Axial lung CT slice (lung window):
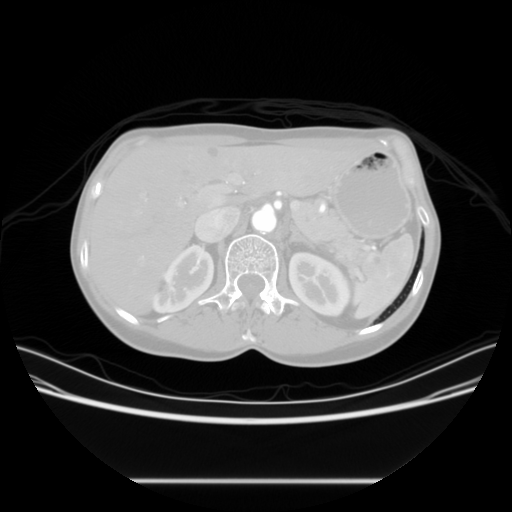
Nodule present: no